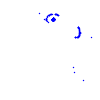
Particle: kaon